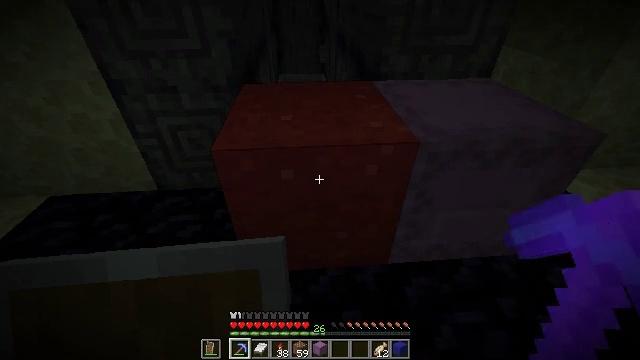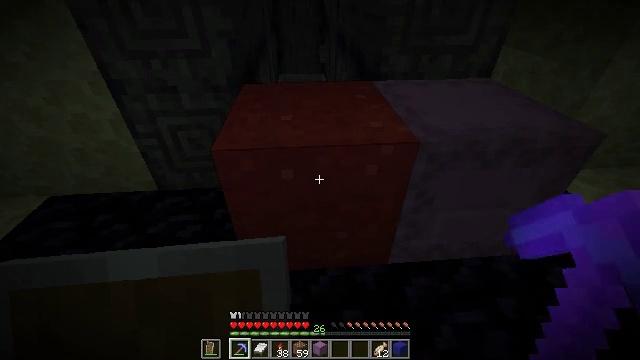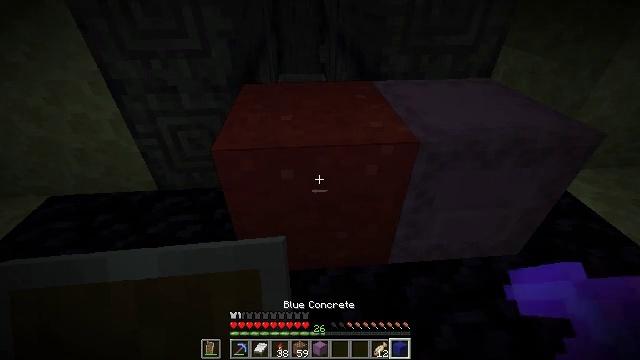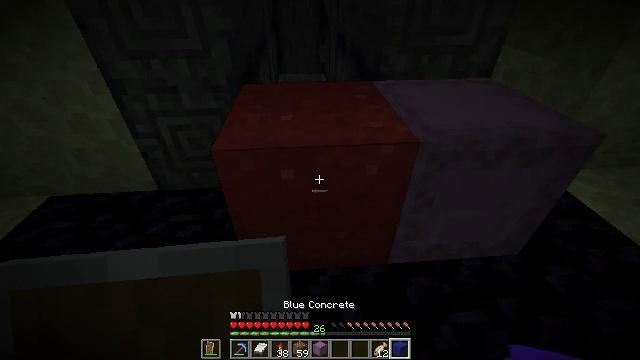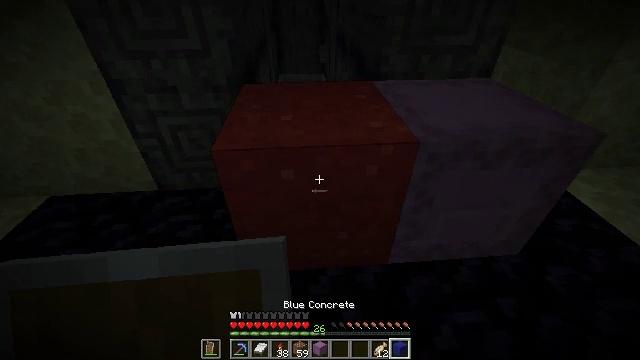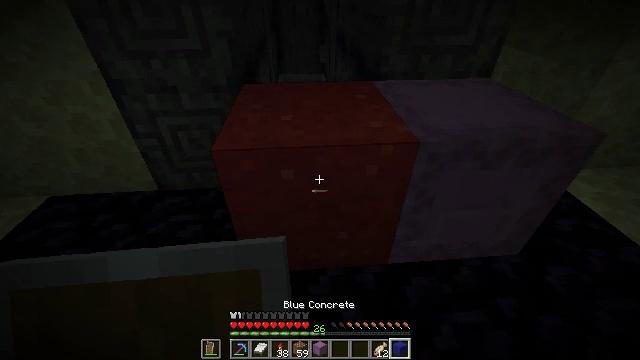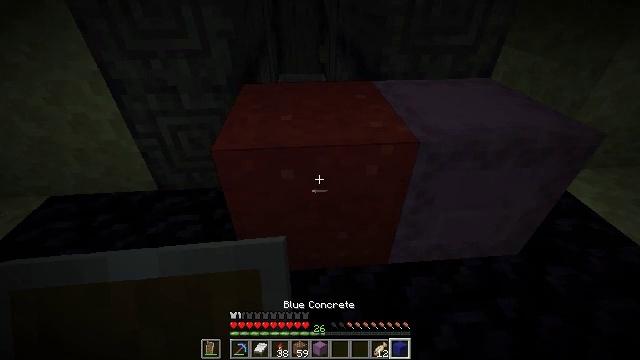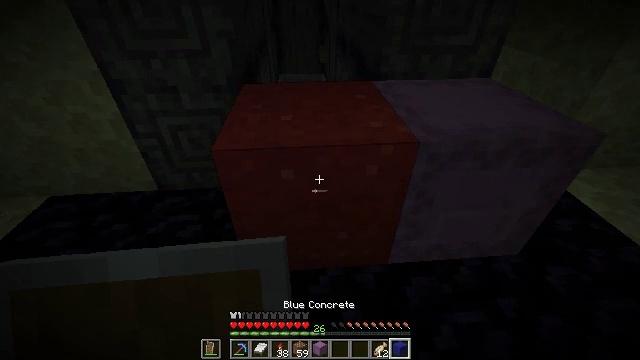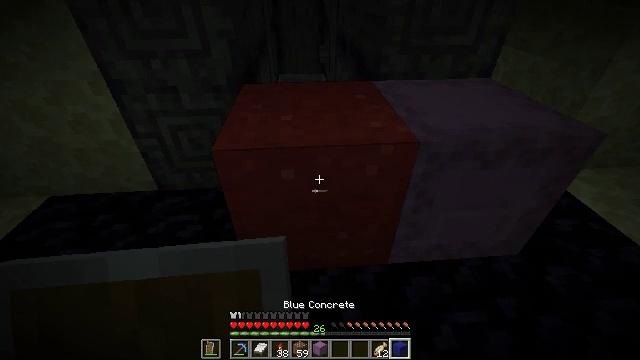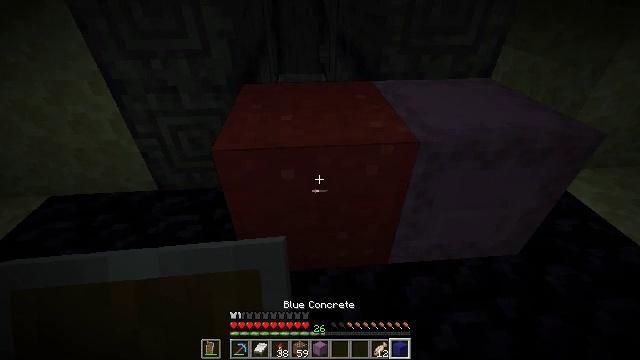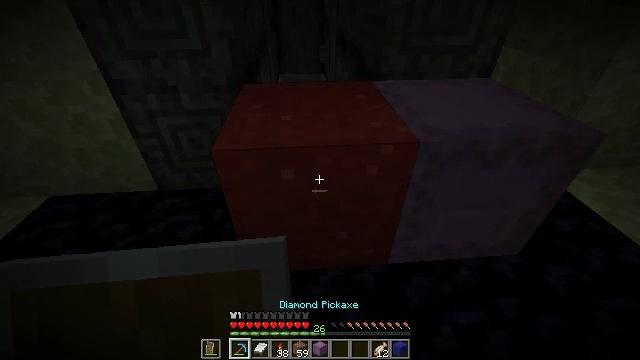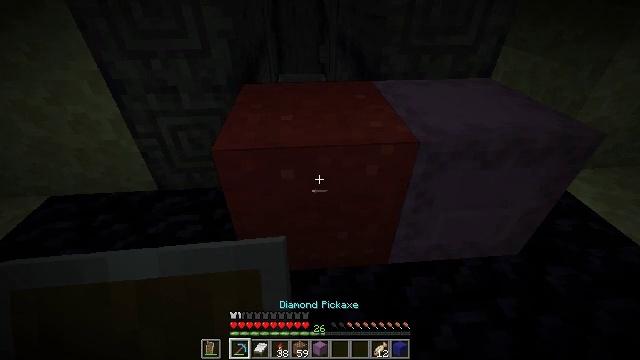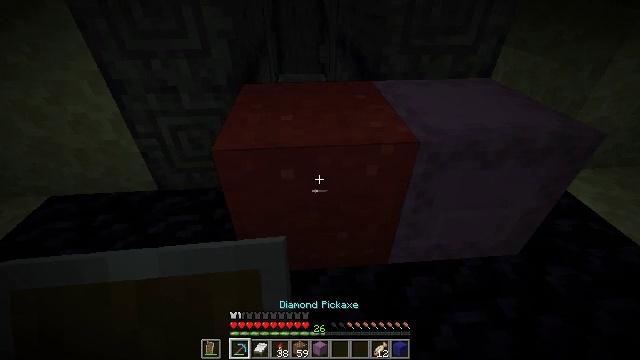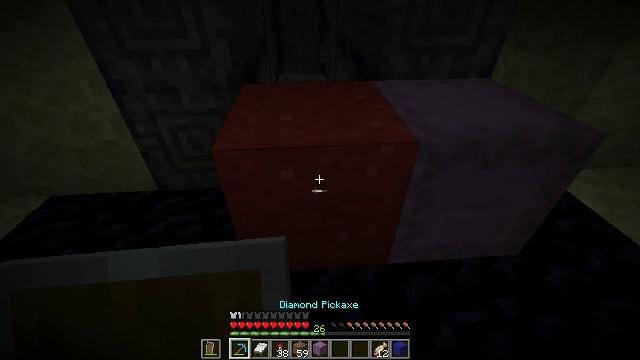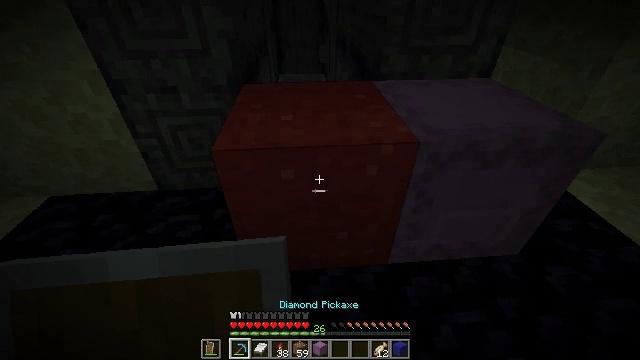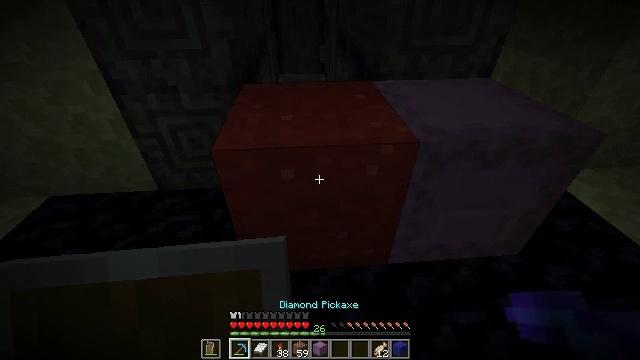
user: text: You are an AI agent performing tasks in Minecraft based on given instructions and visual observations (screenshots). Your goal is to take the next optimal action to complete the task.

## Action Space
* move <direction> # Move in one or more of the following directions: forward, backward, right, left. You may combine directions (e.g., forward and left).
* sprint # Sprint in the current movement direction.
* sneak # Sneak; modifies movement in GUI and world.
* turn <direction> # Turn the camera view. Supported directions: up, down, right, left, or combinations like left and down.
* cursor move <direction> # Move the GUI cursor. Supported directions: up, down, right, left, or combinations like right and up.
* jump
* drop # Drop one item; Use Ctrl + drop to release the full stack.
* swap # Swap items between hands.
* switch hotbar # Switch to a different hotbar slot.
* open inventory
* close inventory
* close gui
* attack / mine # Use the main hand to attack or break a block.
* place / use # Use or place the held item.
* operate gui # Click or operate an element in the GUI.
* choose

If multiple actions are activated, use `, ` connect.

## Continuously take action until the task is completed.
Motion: motion action
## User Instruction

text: Mine the red concrete powder block.
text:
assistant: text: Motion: no_op
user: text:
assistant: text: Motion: no_op
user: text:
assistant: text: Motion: no_op
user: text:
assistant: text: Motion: no_op
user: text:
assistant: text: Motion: no_op
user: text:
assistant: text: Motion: no_op
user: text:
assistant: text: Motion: no_op
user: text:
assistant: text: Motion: no_op
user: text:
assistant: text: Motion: no_op
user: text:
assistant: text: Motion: no_op
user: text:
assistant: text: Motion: no_op
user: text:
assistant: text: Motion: no_op
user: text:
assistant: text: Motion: no_op
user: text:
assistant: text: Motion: no_op
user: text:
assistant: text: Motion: no_op
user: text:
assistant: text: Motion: no_op
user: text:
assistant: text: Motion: no_op
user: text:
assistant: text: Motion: no_op
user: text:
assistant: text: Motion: no_op
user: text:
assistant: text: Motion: no_op
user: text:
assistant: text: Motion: no_op
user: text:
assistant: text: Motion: no_op
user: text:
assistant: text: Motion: no_op
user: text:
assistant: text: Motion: no_op
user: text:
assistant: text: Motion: no_op
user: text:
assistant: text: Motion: no_op
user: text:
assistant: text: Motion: no_op
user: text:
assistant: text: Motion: no_op
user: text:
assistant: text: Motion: no_op
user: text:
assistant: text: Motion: no_op